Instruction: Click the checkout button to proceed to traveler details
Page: cart
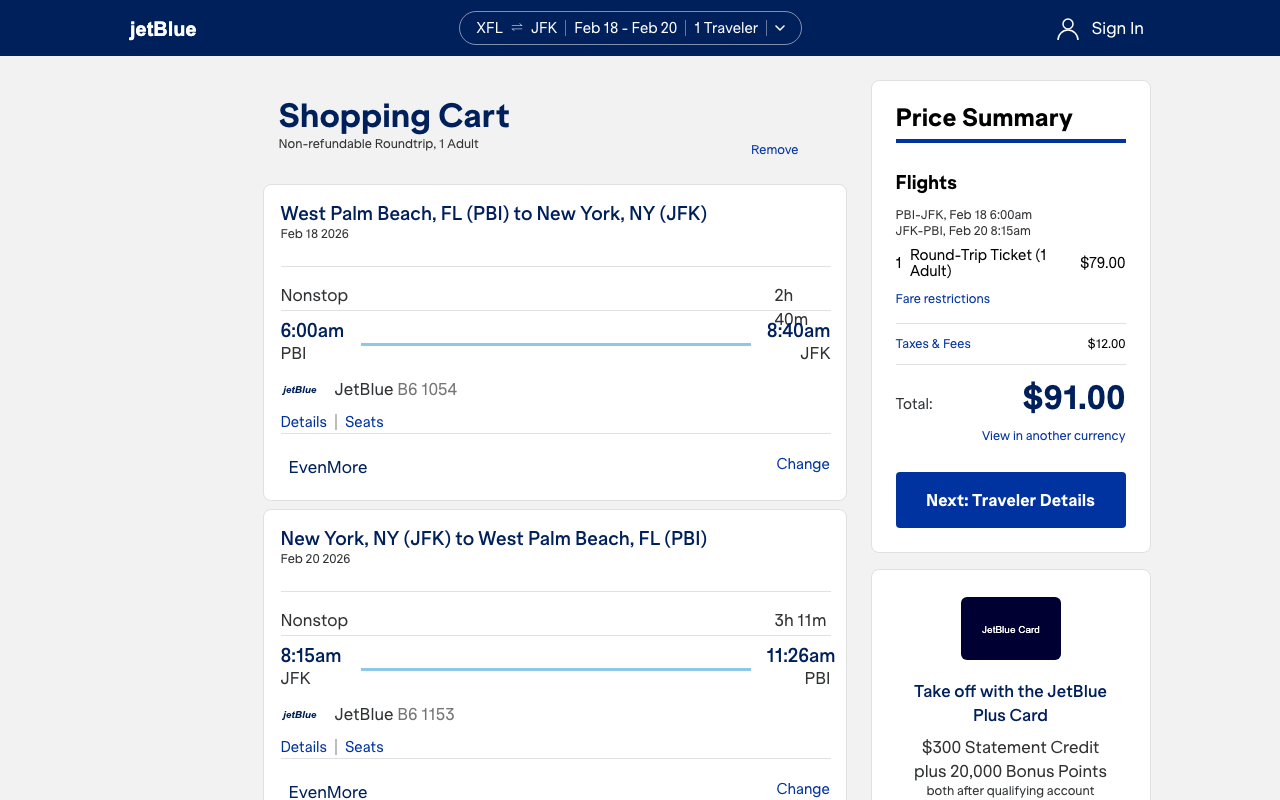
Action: click